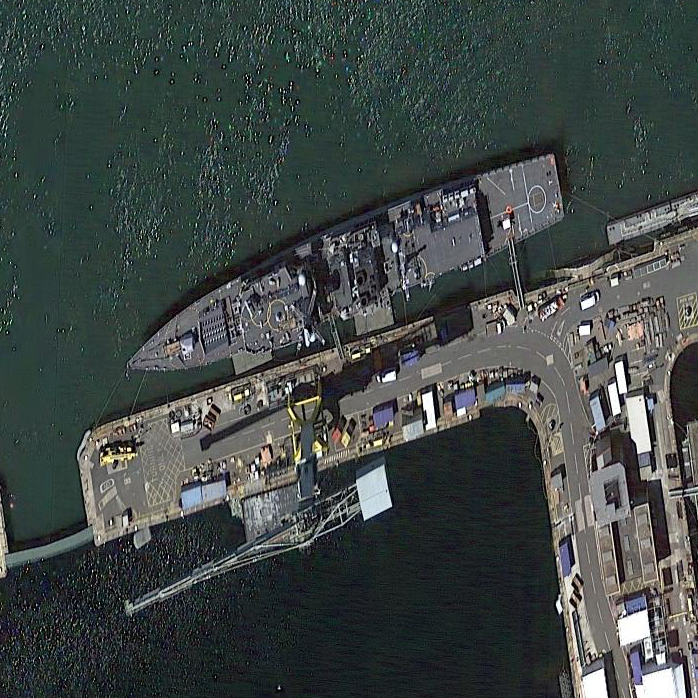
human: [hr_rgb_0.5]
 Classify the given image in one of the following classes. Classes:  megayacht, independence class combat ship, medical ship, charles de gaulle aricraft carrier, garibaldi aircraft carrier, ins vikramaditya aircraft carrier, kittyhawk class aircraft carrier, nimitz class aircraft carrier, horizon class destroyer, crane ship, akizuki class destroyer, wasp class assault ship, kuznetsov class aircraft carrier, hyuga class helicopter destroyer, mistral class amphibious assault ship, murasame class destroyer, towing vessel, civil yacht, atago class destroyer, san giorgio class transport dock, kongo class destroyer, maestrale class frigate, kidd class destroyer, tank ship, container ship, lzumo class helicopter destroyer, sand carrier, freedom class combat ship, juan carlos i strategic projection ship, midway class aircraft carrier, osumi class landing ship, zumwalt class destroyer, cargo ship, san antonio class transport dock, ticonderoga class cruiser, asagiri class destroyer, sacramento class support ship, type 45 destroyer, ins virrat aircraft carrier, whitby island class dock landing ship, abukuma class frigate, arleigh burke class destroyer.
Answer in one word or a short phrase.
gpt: Type 45 destroyer